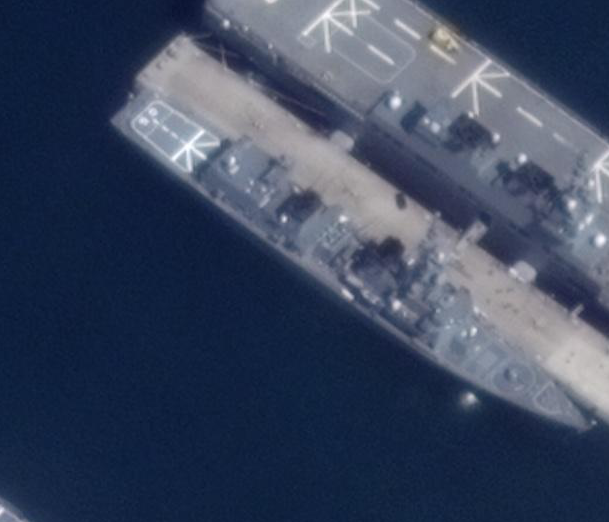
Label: Asagiri-class_destroyer